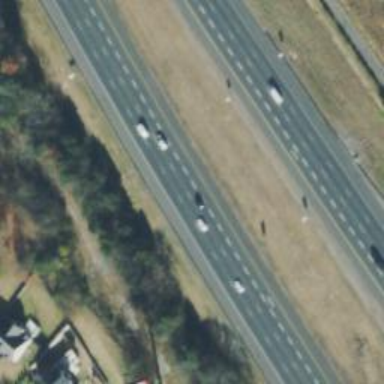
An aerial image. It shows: Asphalt motorway.